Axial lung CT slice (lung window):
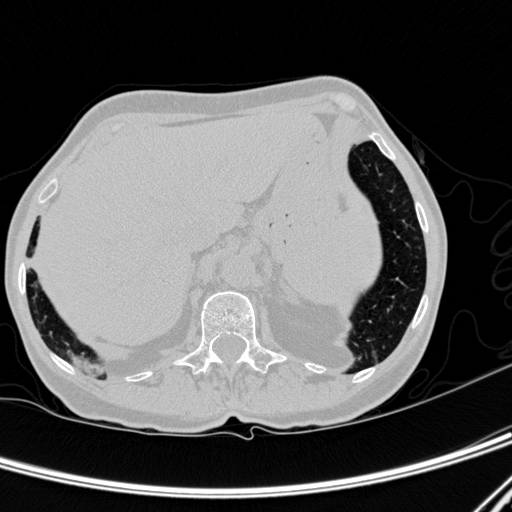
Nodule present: no